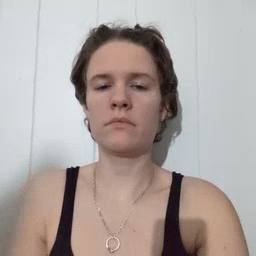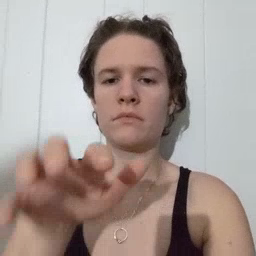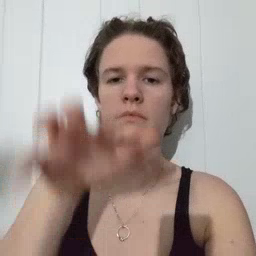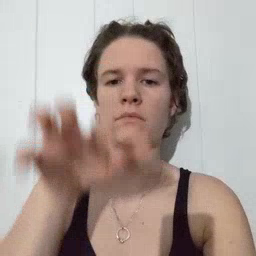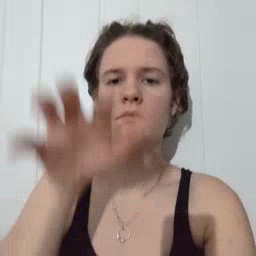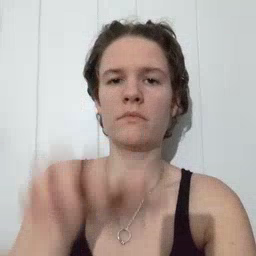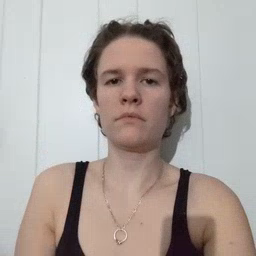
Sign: alligator